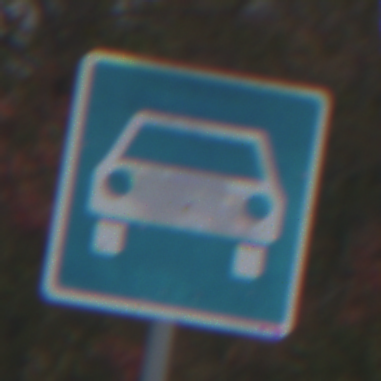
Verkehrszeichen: Kraftfahrstrasse
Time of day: MorningAfternoon
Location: Outdoor (Nature)
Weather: Overcast
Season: NotSpecified
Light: Natural